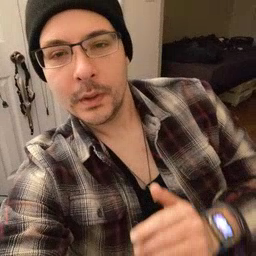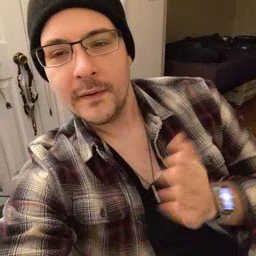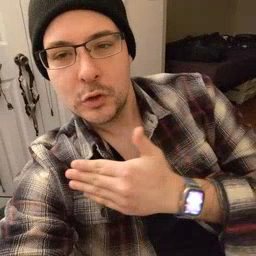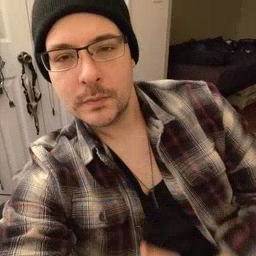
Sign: fish